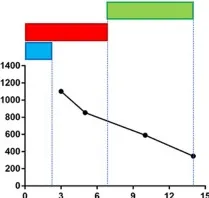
Dynamic changes in liver and kidney function in the patient after admission. Lactate dehydrogenase.
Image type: pathology (immunostaining)